Question: I'm in the process of migrating from my old 32-bit Windows XP development machine to a new one that's running 64-bit Windows 7. I have the same stuff (VS 2010 + Silverlight Tools 4) installed and working on my old development machine.
I get a build error on my new development machine in VS 2010 when trying to build my F# Silverlight 4 project:
'''
C:\Program Files (x86)\Microsoft F#4.0\Microsoft.FSharp.Targets(138,9): error : F# runtime for Silverlight version v4.0 is not installed. Please go to http://go.microsoft.com/fwlink/?LinkId=177463 to download and install matching F# runtime
Done building project "FCBuySideSilverlight.fsproj" -- FAILED.
'''
I follow the link provided in the error, and download MS Silverlight Tools 4: <URL>
However, when I try to it, I get this strange error:

All of my installations are in the English language, so it's very strange. What's more is that the link they provide (<URL> doesn't actually go anywhere useful.
Any thoughts? Thanks.
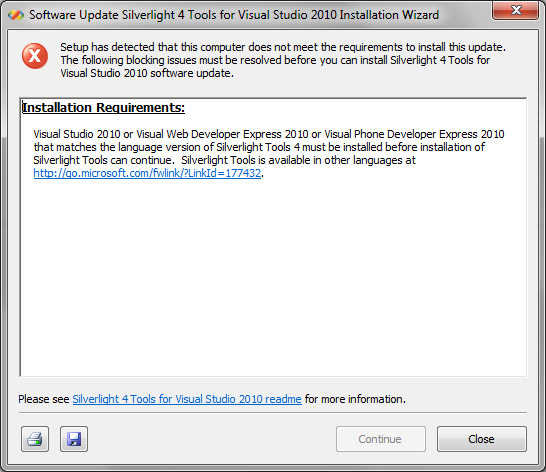
Answer: I had to install the WebPI application tool + Visual Web Developer Express (here: <URL>.